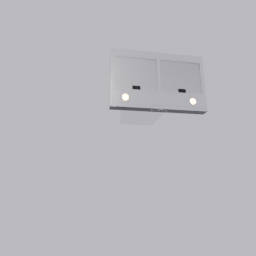
Label: appliances